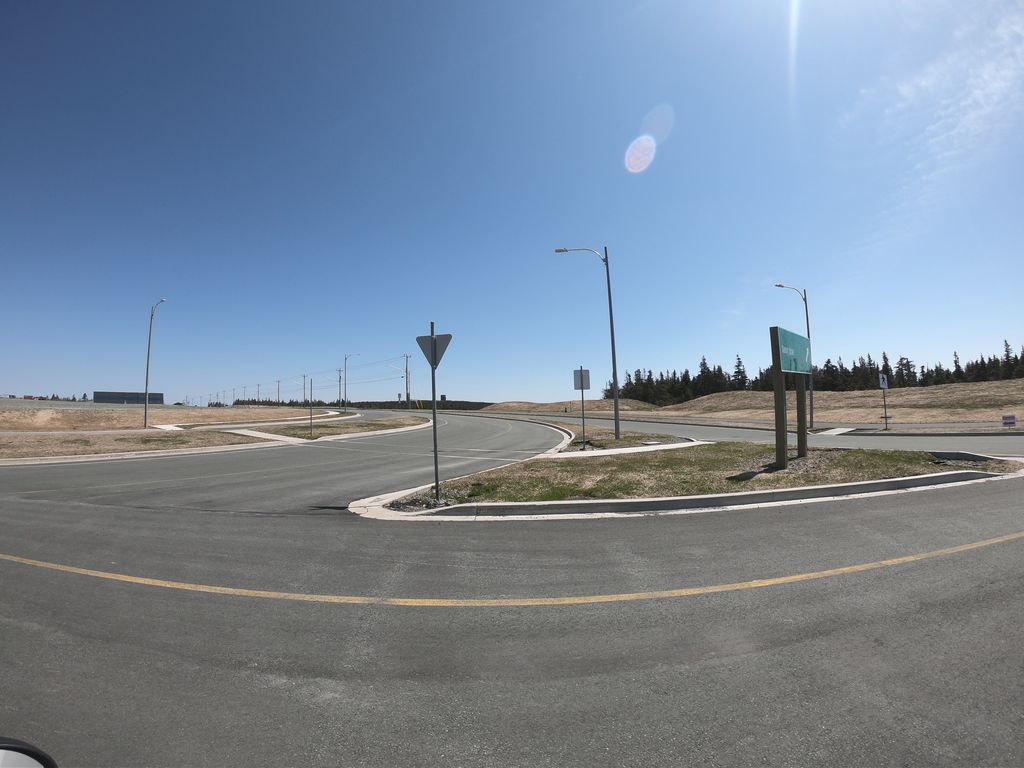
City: st_johns